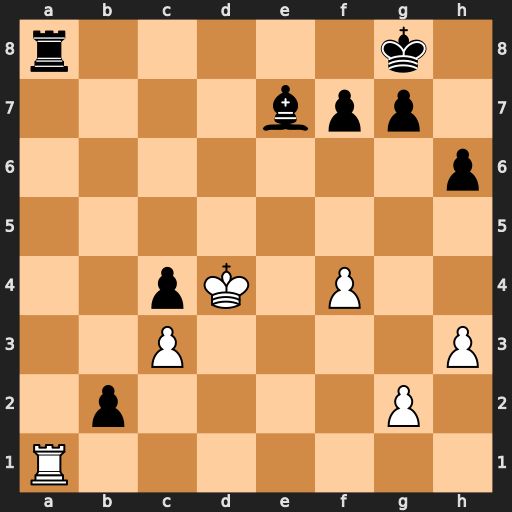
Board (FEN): r5k1/4bpp1/7p/8/2pK1P2/2P4P/1p4P1/R7
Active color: w
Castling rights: -
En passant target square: -
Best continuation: Rxa8+ Kh7 Rb8